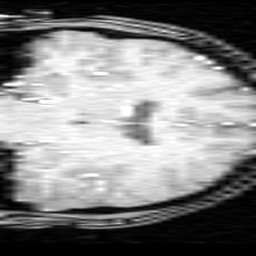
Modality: inplaneT1
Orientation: coronal
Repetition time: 0.2 s
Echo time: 0.0036 s